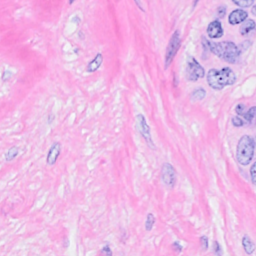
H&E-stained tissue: Breast